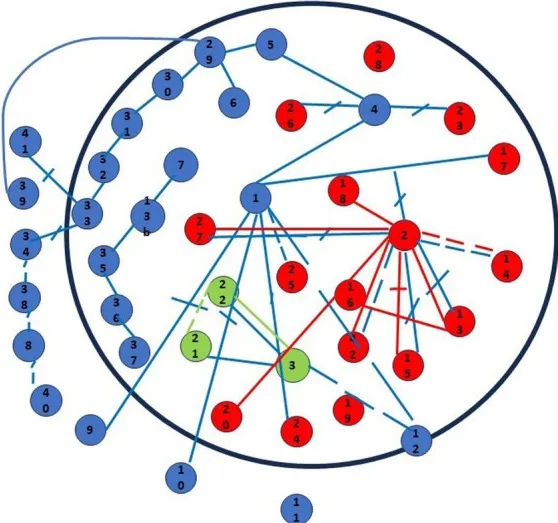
Graphic-symbolic drawing made by the family: connections.
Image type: chart (chart)